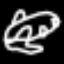
Label: frog